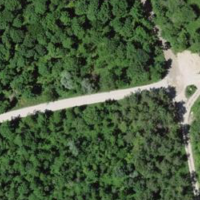
EUNIS habitat code: 44
Species observed at this site:
Epilobium hirsutum